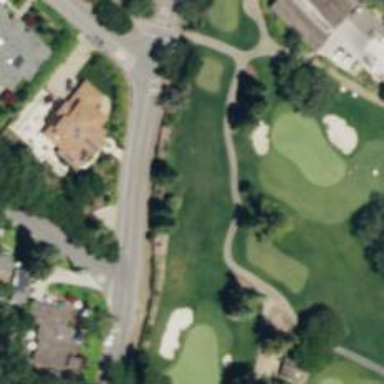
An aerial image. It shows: Golf cartpath that is also road path.